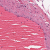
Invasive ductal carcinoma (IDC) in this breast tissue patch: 0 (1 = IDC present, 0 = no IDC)